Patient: sex F, age 43
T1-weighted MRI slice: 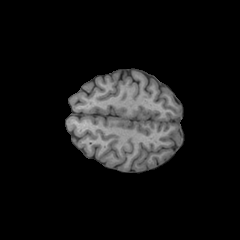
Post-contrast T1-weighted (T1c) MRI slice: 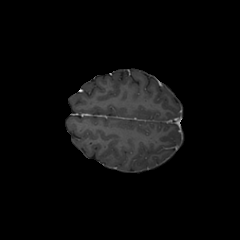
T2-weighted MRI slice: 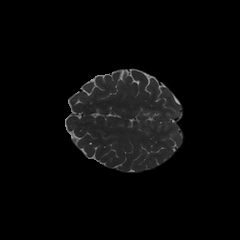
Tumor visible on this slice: no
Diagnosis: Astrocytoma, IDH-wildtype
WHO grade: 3